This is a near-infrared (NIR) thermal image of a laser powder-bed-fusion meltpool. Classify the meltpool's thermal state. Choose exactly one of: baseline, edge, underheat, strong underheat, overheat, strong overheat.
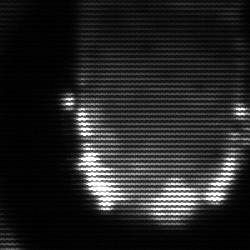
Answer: baseline